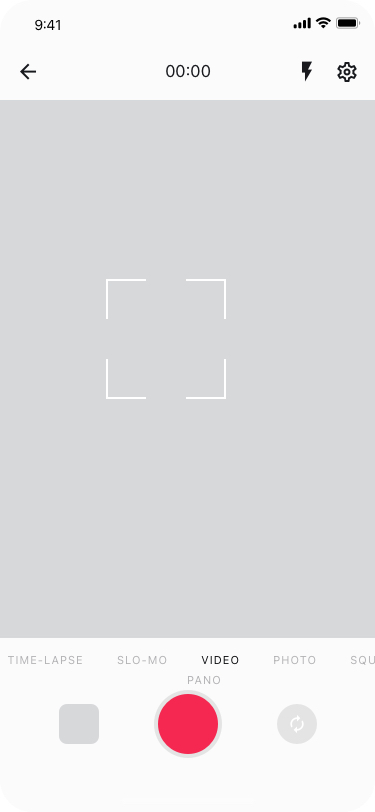
Text in this UI design:
00:00